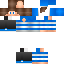
A male human skin with medium skin, wearing brown long hair dressed in a blue tshirt and black pants, featuring a closed mouth.